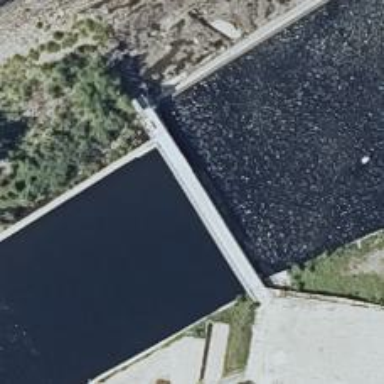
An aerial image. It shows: Dam along waterway.